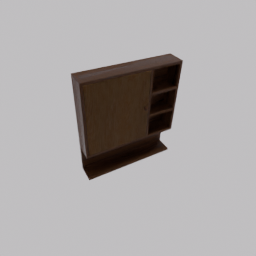
Label: furniture